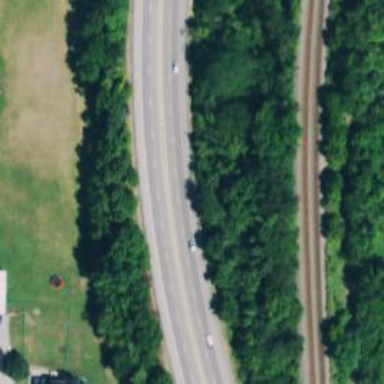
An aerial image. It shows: Trunk highway with expressway features.